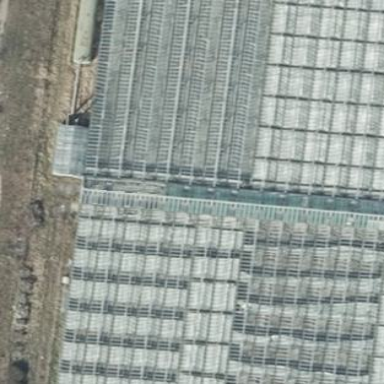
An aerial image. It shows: Greenhouse.